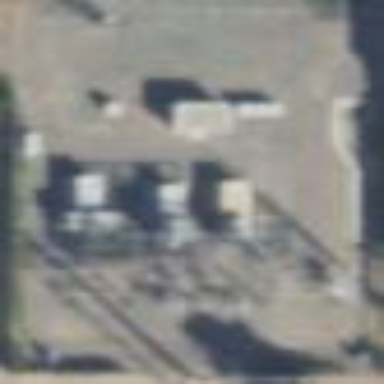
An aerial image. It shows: Outdoor power substation surrounded by fence. The substation operates at the distribution level.